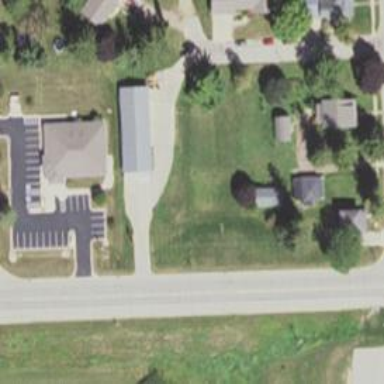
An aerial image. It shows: Veterinary facility.